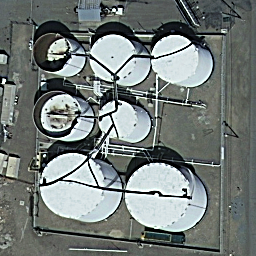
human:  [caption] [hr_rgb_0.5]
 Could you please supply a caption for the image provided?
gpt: There are eight storage tanks of different size on the ground .

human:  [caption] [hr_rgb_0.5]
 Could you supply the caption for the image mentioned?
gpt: Many storage tanks are on the ground .

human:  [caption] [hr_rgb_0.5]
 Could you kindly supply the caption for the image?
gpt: There are eight storage tanks of different size on the ground .

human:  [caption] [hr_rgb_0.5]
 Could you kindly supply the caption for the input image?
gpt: Eight storage tanks with different size are on the ground .

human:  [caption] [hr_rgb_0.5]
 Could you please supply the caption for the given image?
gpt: Many storage tanks are arranged neatly .